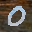
Label: 0